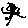
Label: star